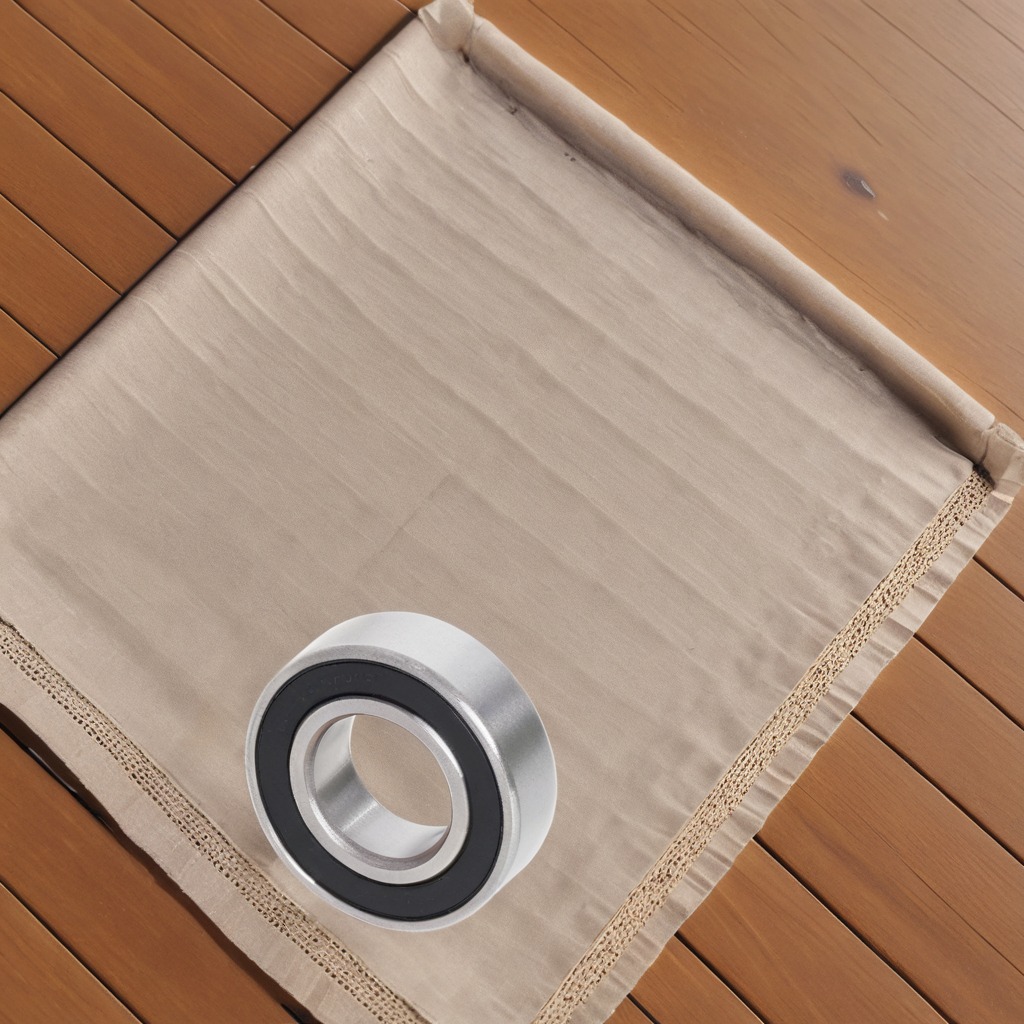
A metal ball bearing is lying on the wooden table in an outdoor workshop.